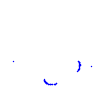
Particle: kaon